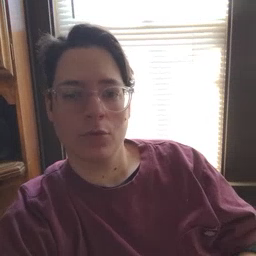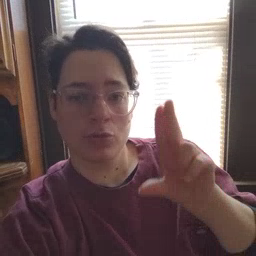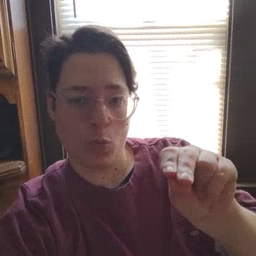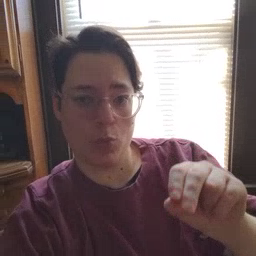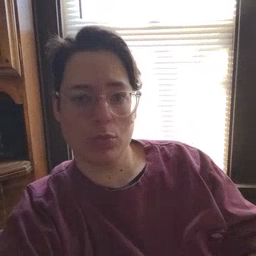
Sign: no